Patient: sex M, age 37
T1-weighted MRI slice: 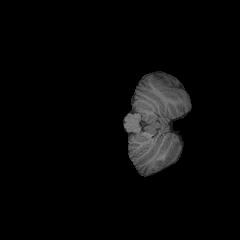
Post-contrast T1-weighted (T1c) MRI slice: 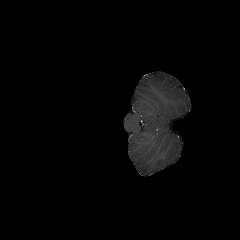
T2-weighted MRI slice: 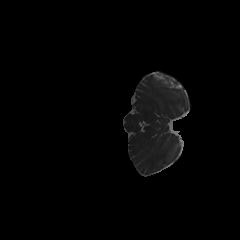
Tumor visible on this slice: no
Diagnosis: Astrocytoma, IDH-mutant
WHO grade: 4